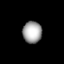
Tissue: lung
Cell type: Endothelial cells
Senescence score: 0.2045
Nuclear area (px): 404
Mean DAPI intensity: 166.074